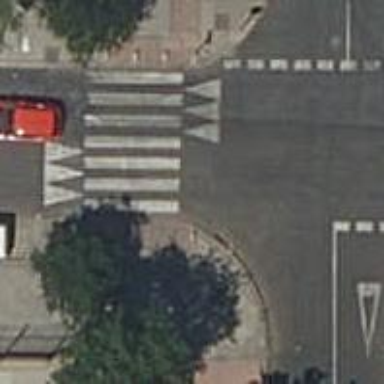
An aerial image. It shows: Marked crossing with traffic calming table.